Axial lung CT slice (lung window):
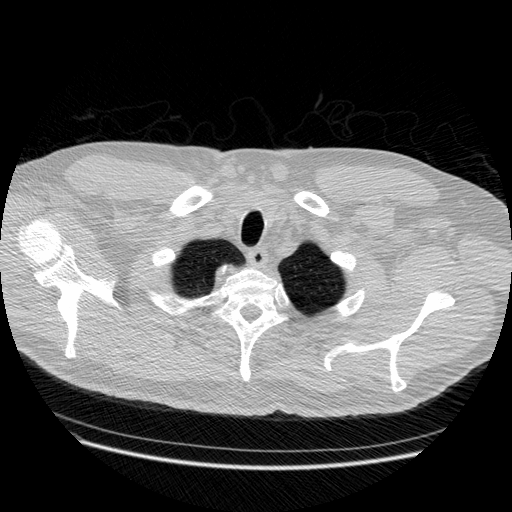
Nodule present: no